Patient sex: M
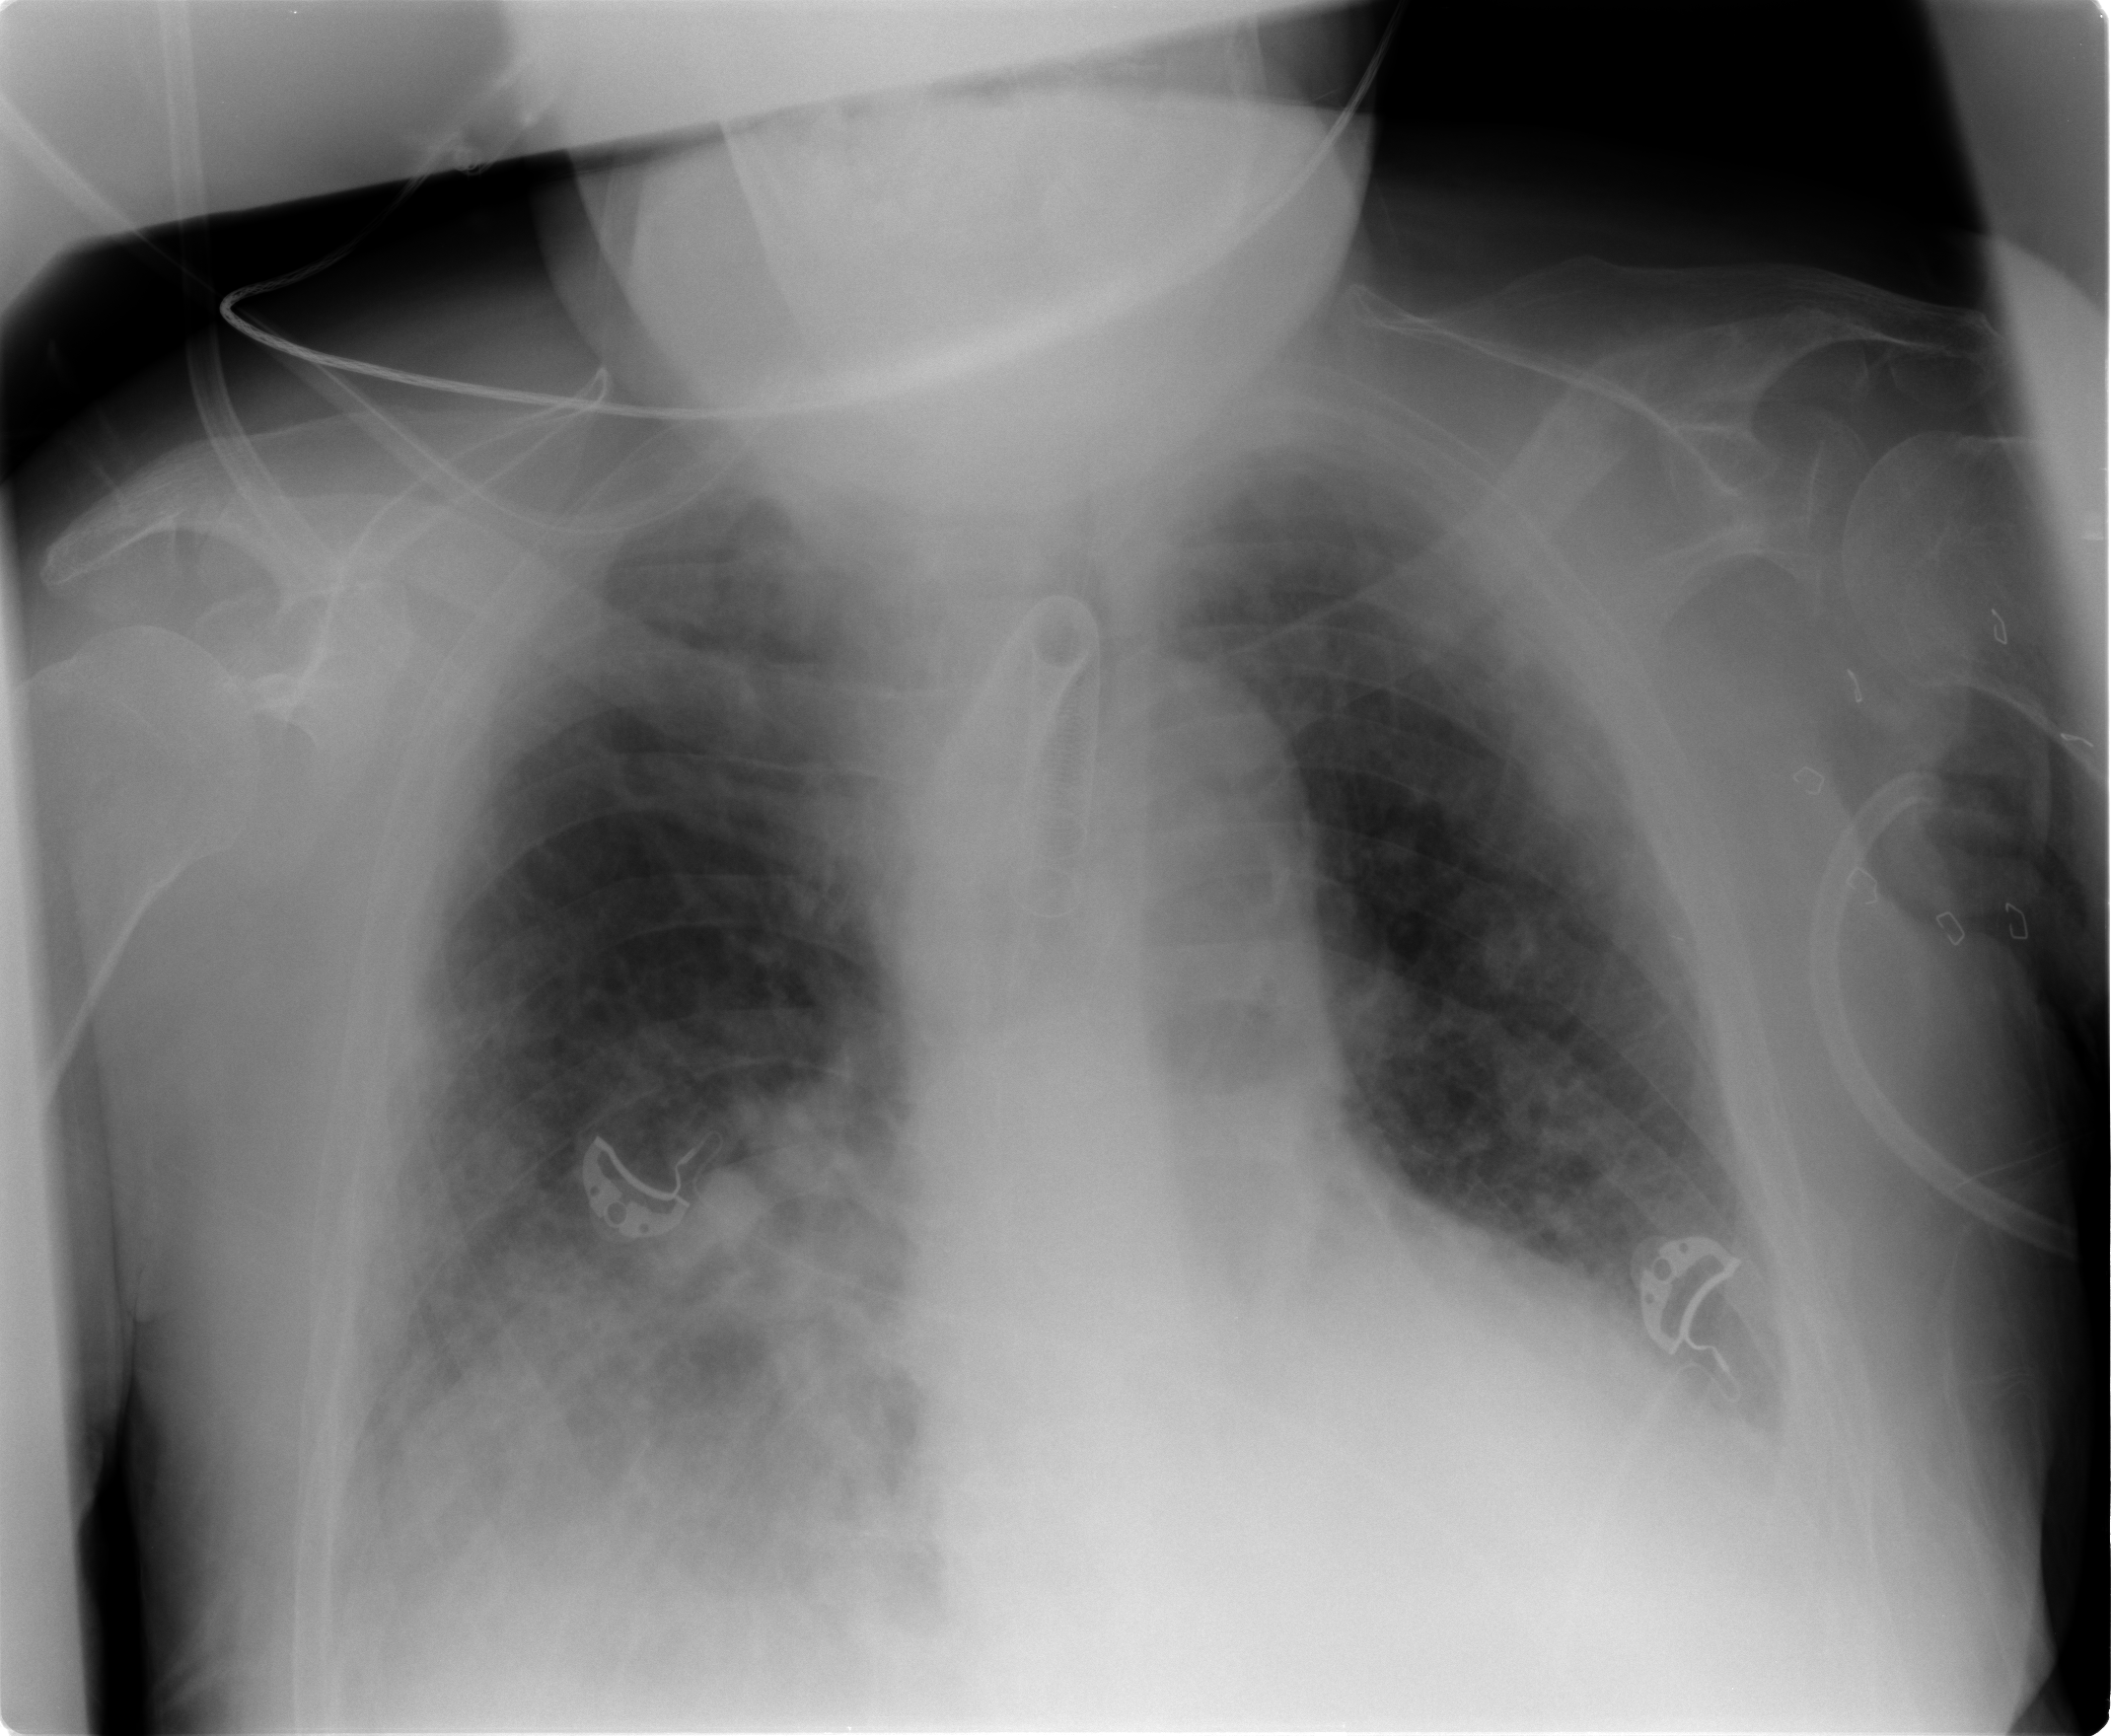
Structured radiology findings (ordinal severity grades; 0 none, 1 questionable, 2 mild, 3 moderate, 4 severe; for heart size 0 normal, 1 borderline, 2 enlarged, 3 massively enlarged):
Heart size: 1
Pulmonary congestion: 3
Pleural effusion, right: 3
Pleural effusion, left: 2
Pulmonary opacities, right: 2
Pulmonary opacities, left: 2
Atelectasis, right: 3
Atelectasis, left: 2